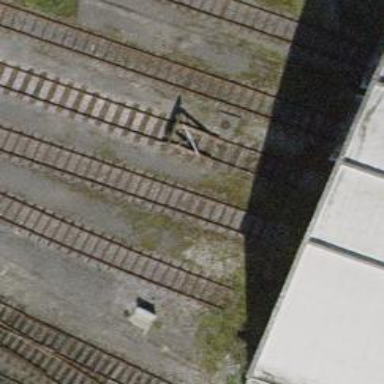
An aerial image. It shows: Railway buffer stop.